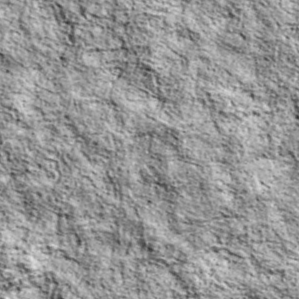
Label: non_frost